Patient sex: F
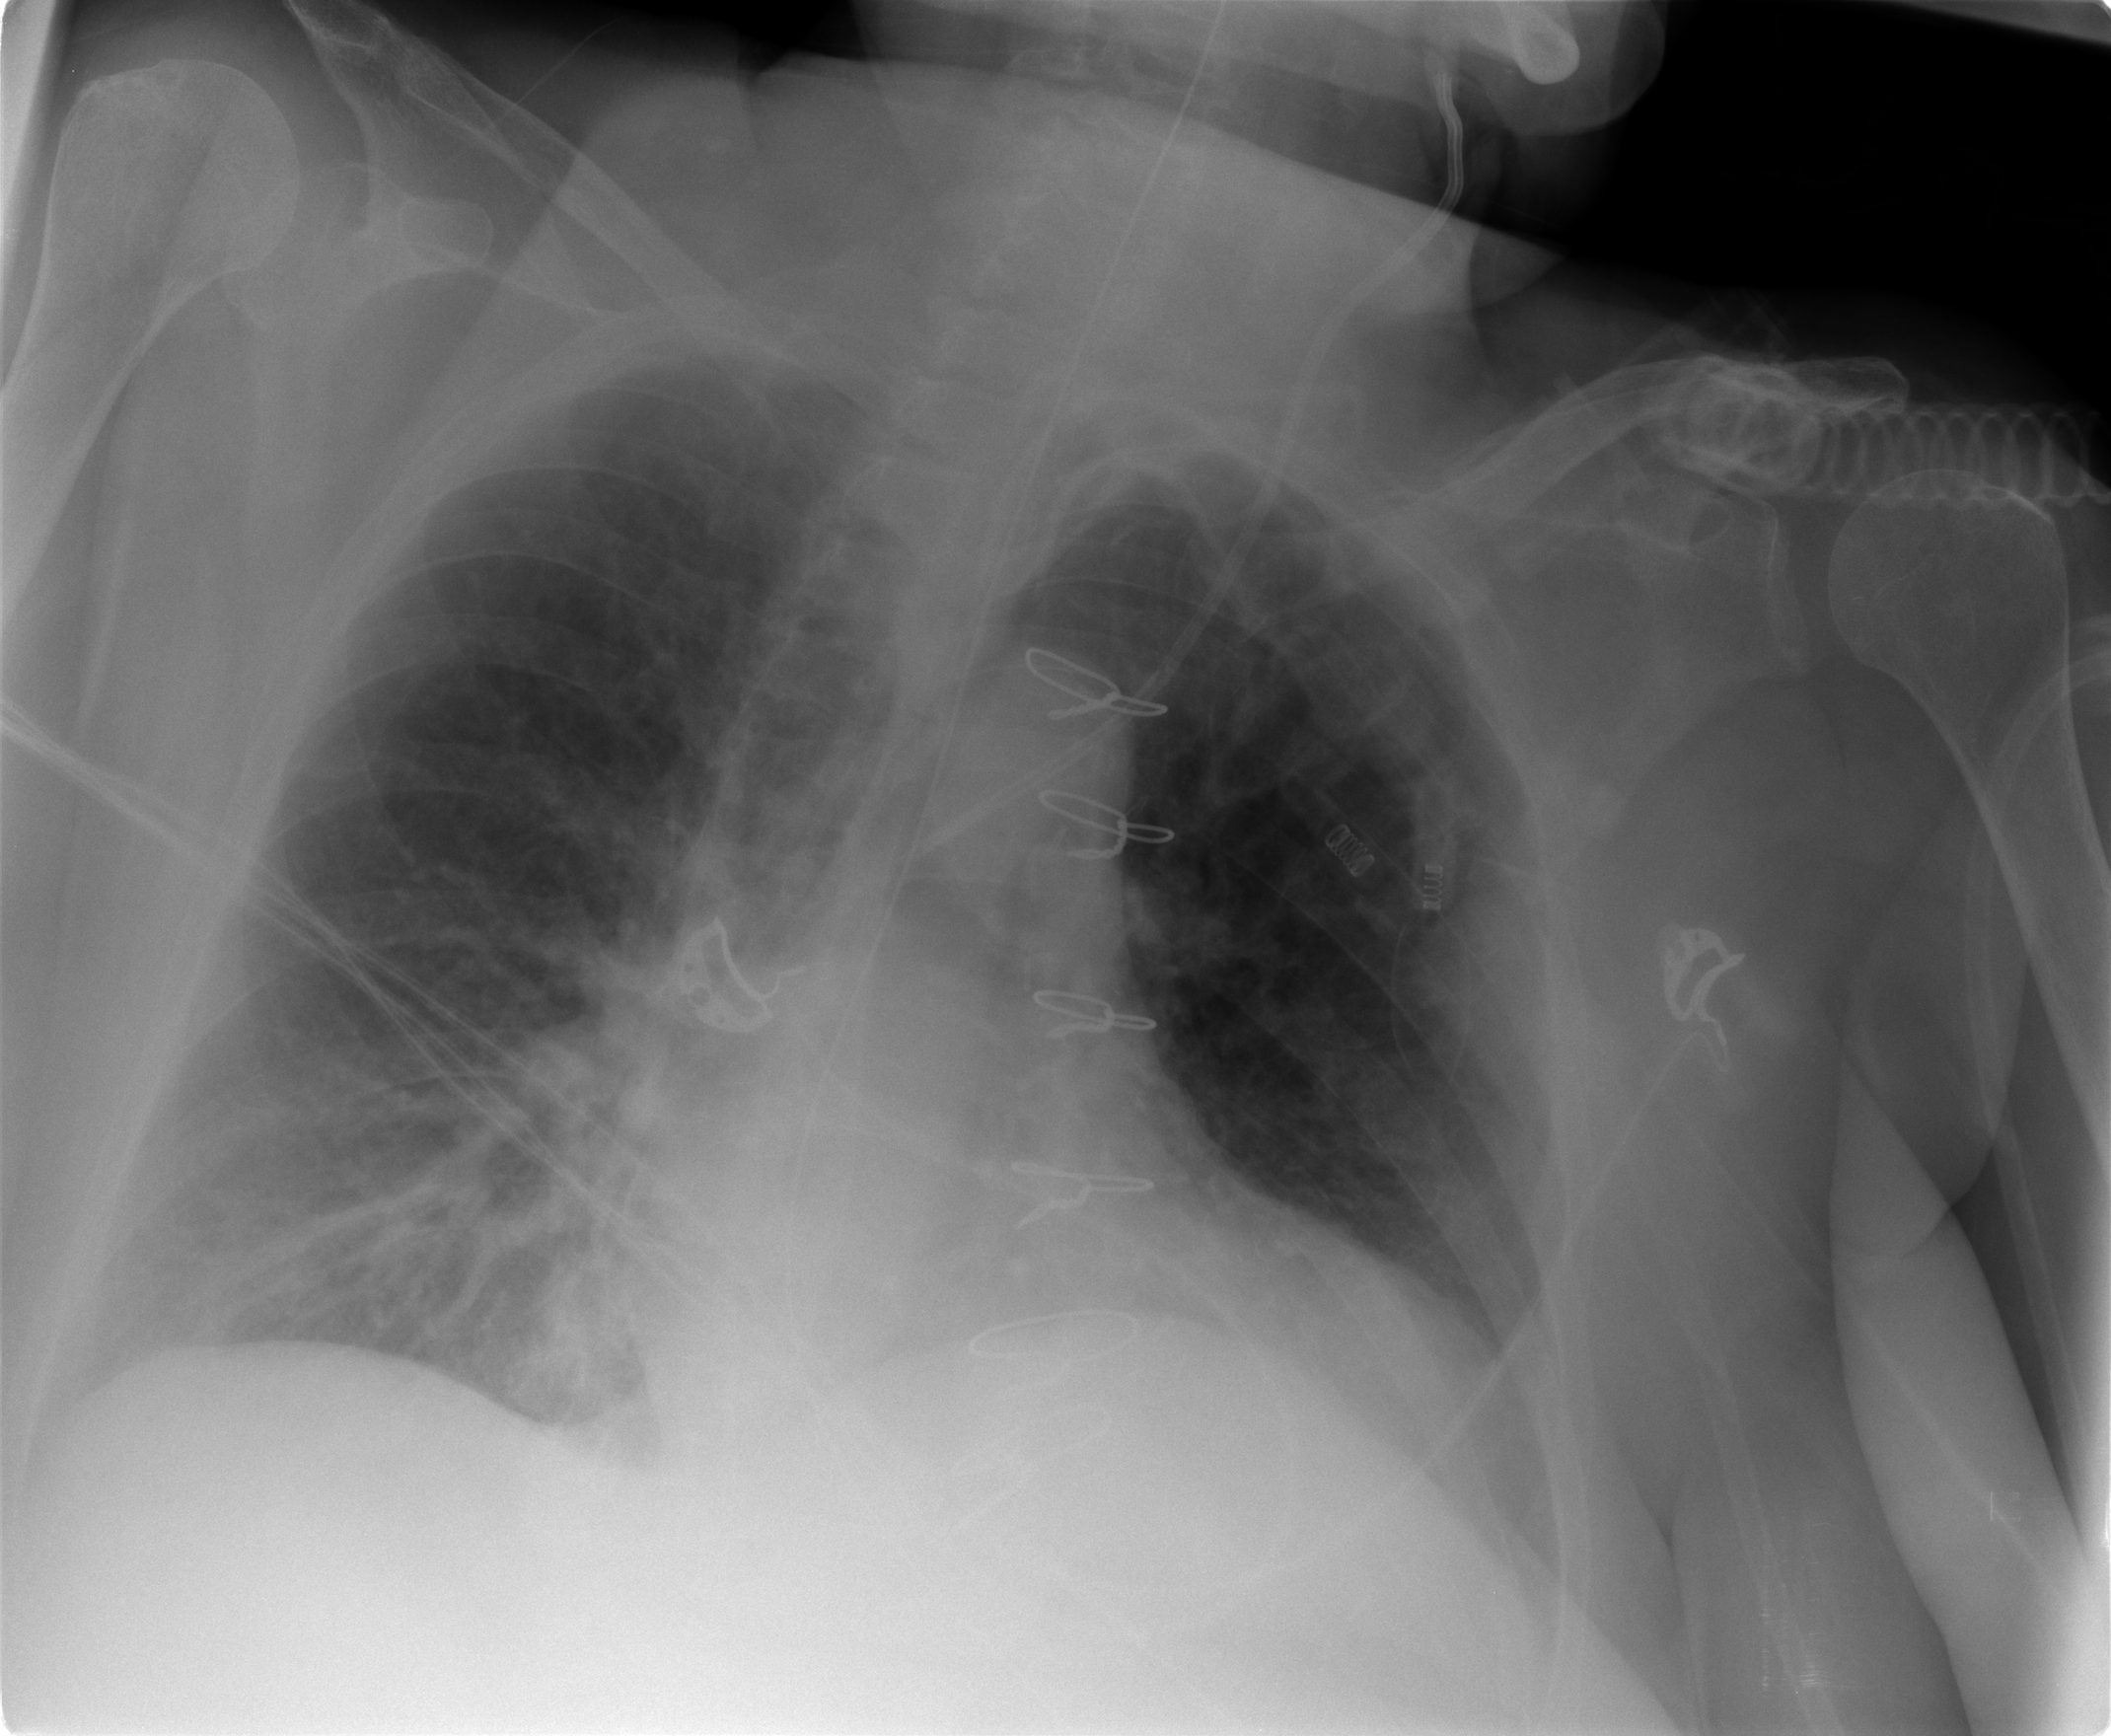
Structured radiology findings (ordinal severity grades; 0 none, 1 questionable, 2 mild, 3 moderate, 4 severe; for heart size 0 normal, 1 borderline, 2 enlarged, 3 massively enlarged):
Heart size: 2
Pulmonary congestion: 2
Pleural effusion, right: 1
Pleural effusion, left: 1
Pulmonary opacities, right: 0
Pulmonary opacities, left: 0
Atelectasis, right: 2
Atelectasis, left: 2